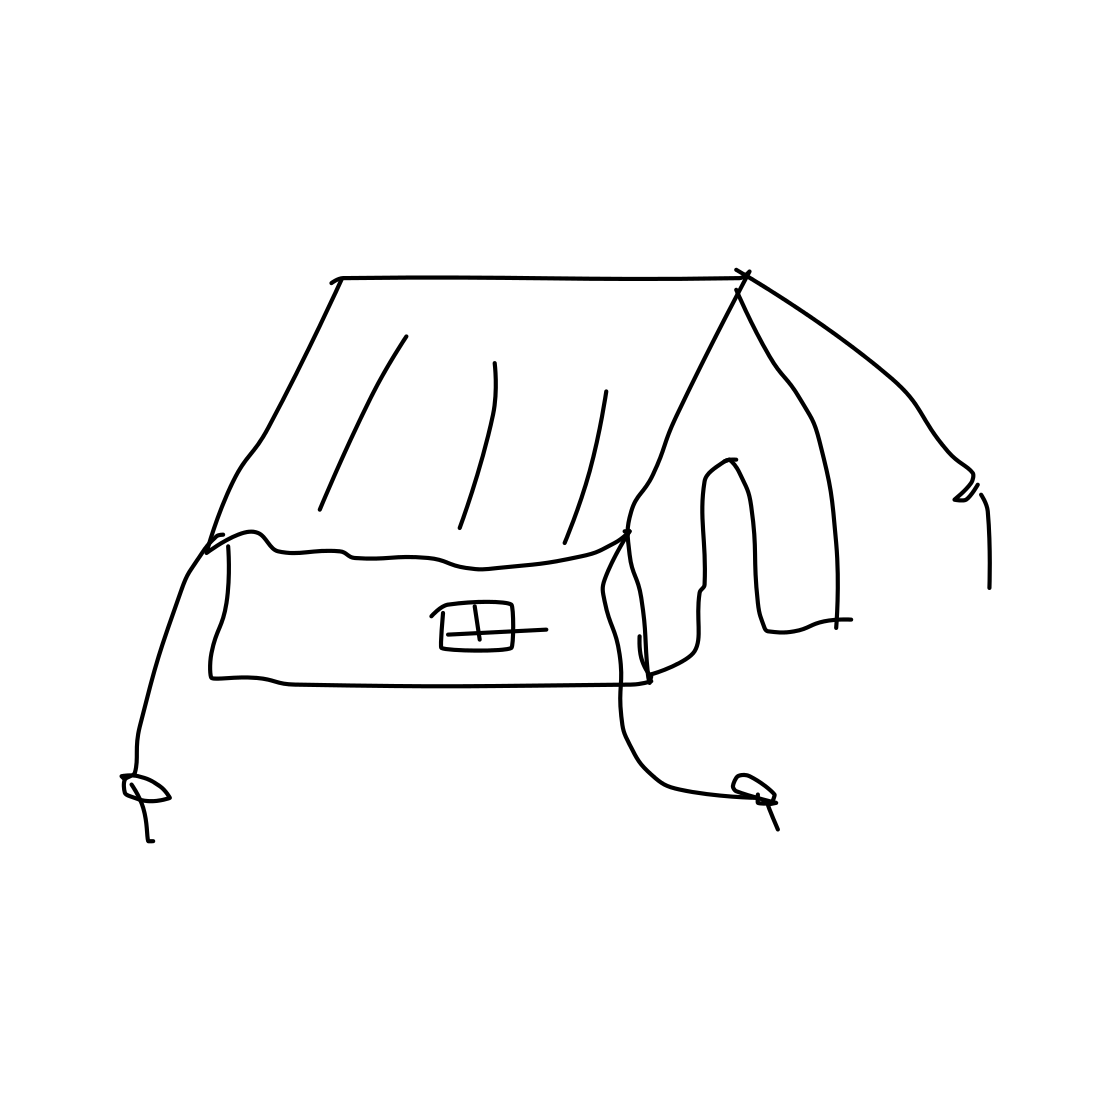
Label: tent